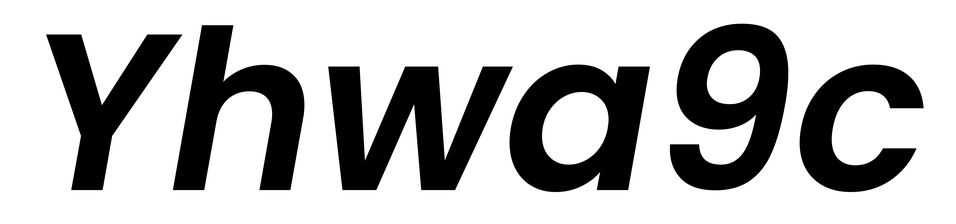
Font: Poppins-SemiBoldItalic